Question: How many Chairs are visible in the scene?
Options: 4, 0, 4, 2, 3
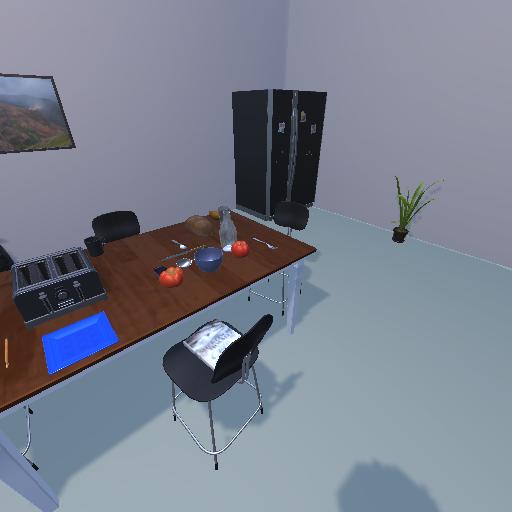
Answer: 4